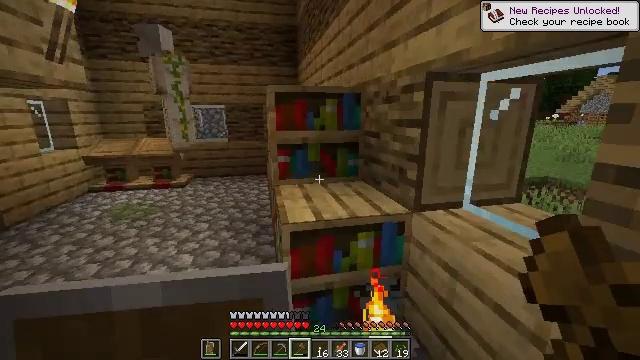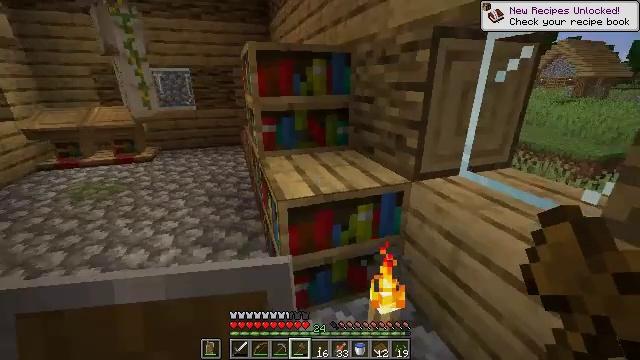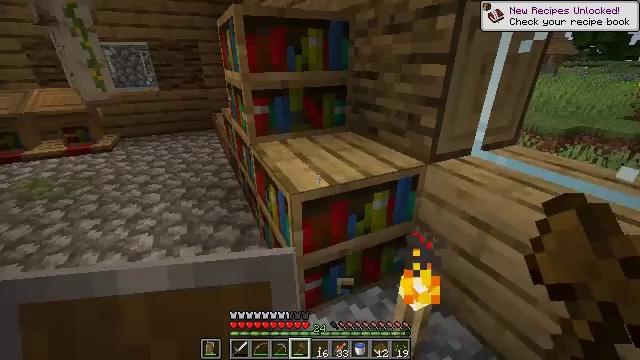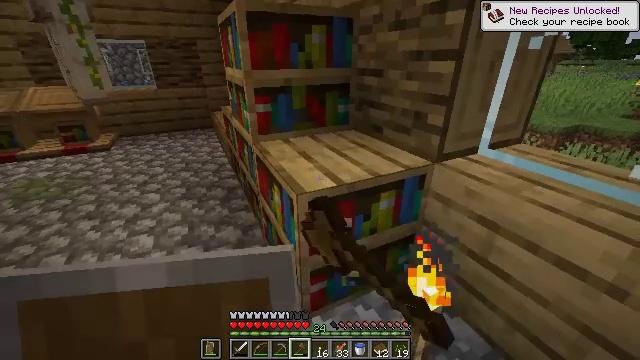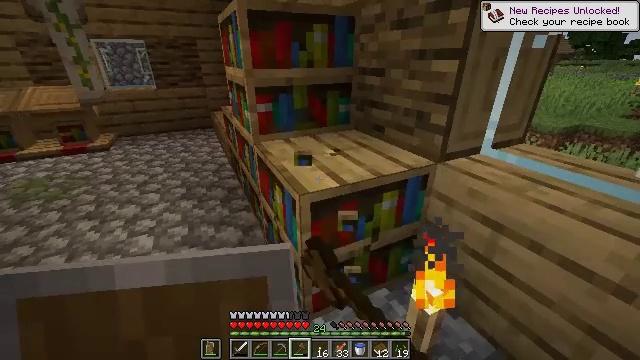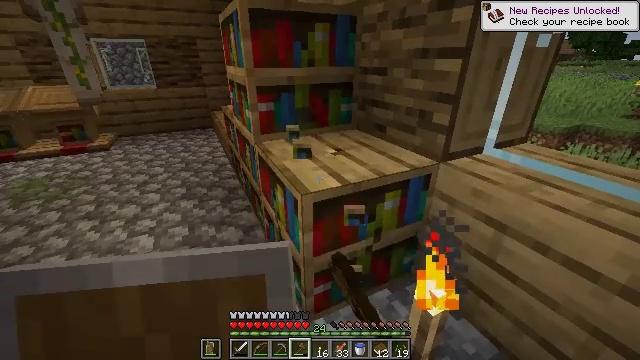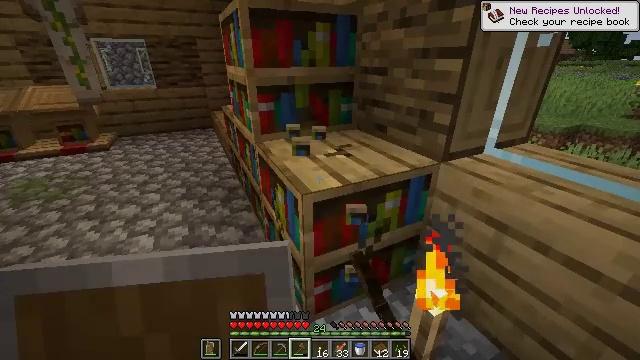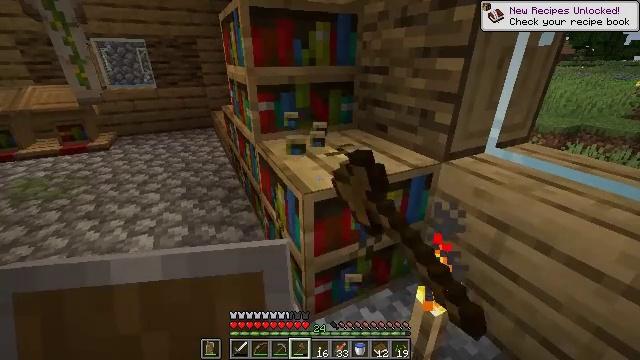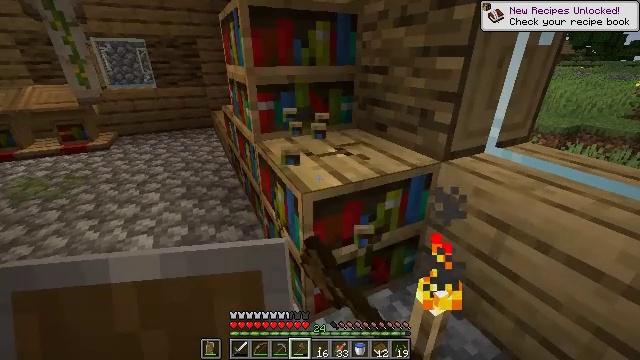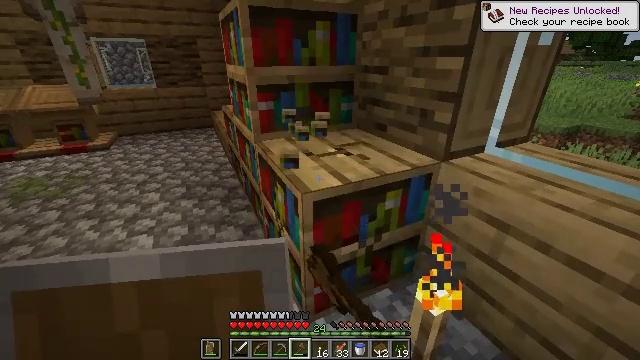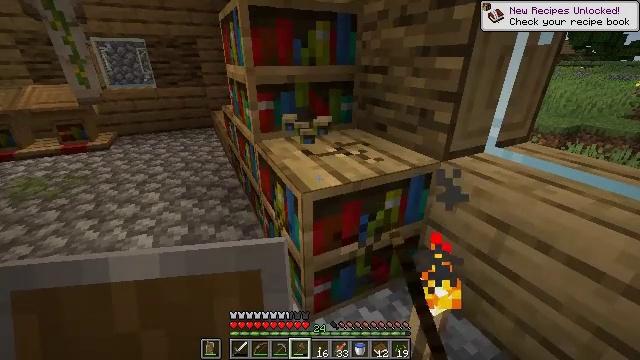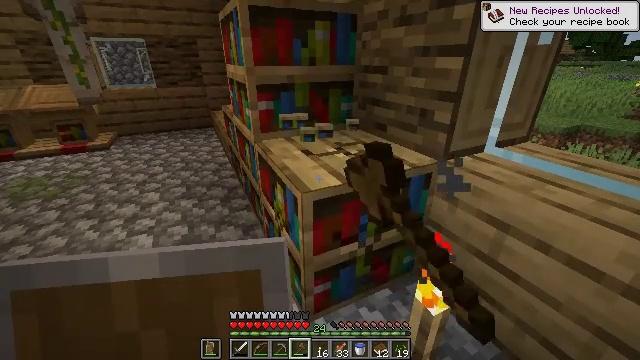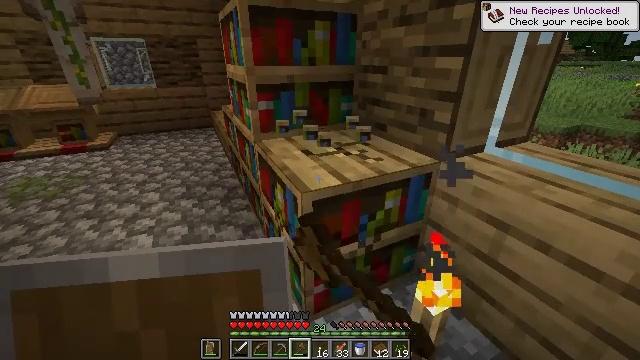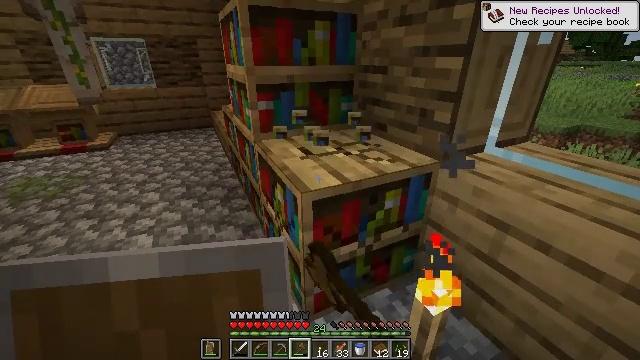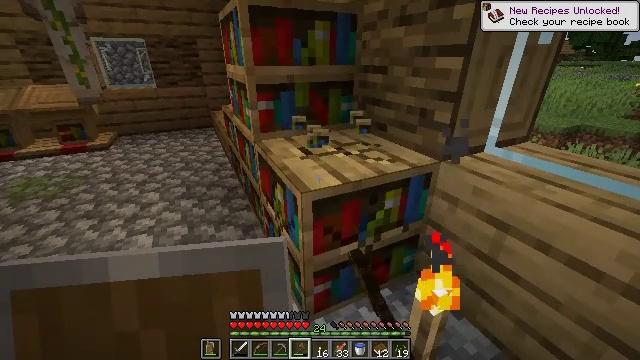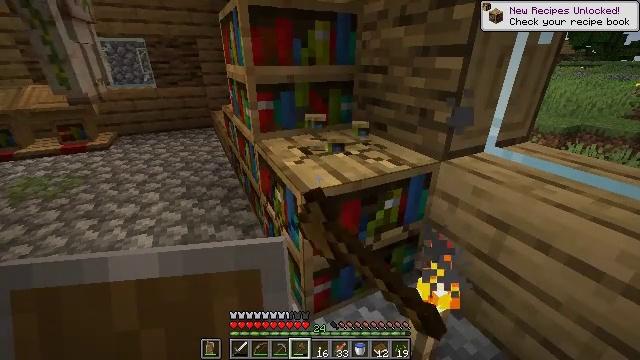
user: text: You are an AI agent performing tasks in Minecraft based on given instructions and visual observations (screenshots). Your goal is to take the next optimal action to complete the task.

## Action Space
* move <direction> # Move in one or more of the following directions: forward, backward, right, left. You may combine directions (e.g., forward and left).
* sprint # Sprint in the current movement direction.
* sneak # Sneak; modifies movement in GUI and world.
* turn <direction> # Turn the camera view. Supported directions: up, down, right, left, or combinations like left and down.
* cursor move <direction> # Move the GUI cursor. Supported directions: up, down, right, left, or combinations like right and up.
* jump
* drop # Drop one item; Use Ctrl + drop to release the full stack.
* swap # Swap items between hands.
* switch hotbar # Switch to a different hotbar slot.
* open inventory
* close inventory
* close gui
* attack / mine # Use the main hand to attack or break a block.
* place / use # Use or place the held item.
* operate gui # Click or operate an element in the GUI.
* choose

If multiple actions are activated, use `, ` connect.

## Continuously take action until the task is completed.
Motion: motion action
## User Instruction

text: Attack the bookshelf to recycle it.
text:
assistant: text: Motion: move forward and move left, turn right and down
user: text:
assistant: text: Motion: turn right and down, attack / mine
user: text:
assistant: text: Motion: attack / mine
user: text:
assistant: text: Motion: attack / mine
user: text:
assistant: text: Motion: attack / mine
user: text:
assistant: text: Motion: attack / mine
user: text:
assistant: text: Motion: attack / mine
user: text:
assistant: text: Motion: attack / mine
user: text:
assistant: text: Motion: attack / mine
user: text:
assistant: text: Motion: attack / mine
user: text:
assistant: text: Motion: attack / mine
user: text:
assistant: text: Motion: attack / mine
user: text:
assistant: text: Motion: attack / mine
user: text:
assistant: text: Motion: attack / mine
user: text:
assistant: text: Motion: attack / mine
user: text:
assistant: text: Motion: attack / mine
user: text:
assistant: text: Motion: attack / mine
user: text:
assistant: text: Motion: attack / mine
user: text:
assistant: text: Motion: attack / mine
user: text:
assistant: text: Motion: attack / mine
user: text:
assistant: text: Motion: attack / mine
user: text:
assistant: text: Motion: attack / mine
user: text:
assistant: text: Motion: attack / mine
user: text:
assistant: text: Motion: attack / mine
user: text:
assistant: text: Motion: attack / mine
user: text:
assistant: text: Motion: attack / mine
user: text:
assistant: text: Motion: attack / mine
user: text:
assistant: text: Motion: turn up, attack / mine
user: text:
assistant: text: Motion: turn up, attack / mine
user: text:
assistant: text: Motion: turn left and up, attack / mine